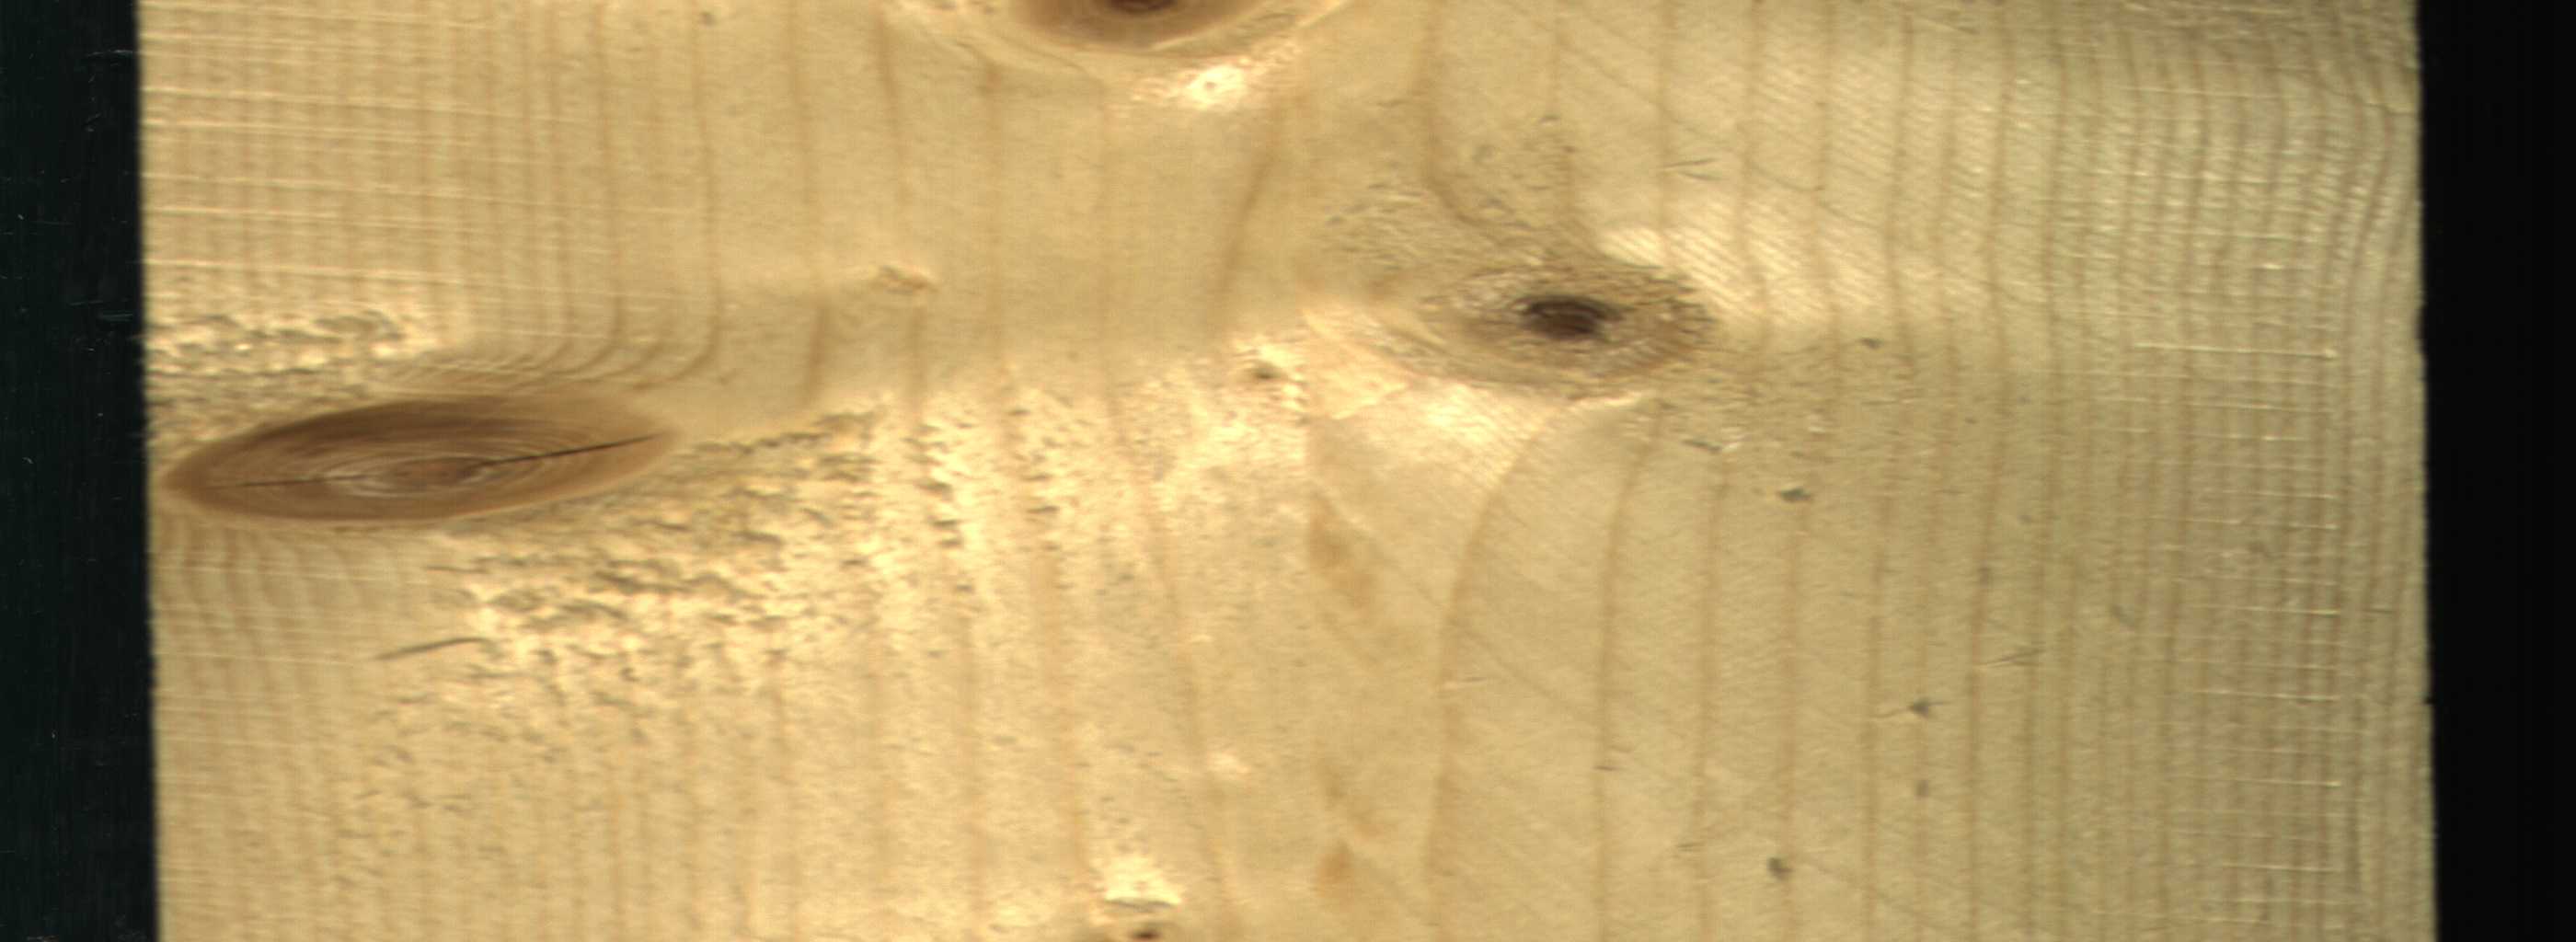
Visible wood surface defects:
knot_with_crack
Live_Knot
Live_Knot